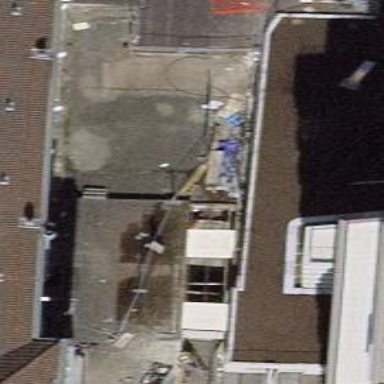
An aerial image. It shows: Group of garages.